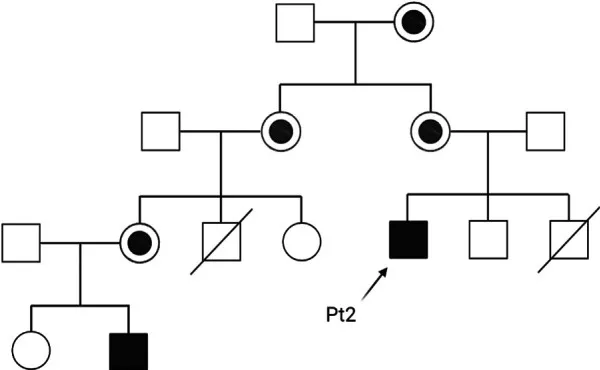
Family pedigree of patients 1 and 2 (Pt1 and Pt2).
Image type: electrography (emg)